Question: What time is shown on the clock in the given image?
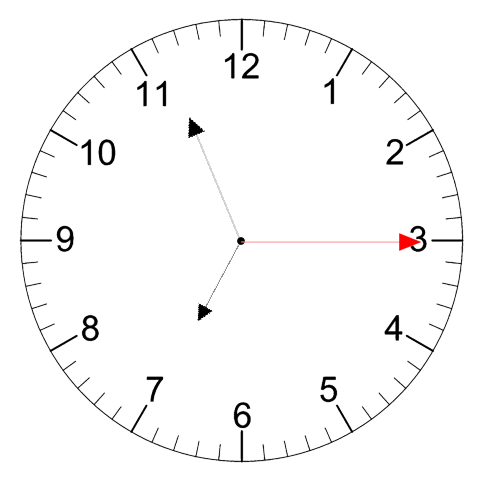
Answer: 06:56:15